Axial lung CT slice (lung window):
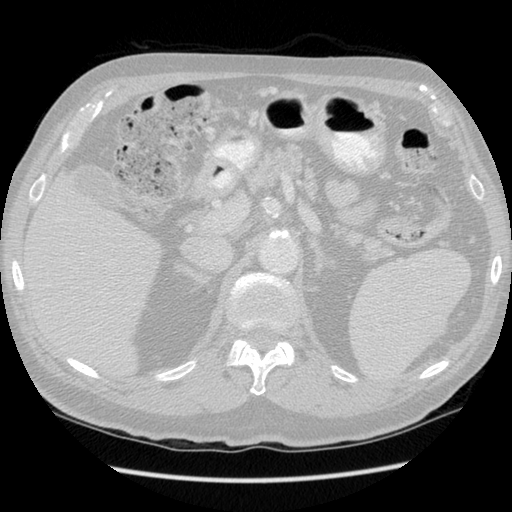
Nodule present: no